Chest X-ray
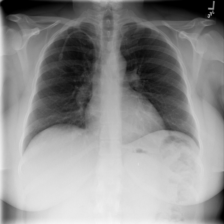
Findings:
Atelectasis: negative
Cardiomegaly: negative
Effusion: negative
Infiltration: negative
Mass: negative
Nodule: negative
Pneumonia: negative
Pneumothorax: negative
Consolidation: negative
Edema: negative
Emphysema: negative
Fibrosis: negative
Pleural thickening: negative
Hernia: negative